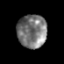
Tissue: prostate
Cell type: T cells
Senescence score: 0.3431
Nuclear area (px): 963
Mean DAPI intensity: 119.408